Question: I have visualization like this:

I want to change the marker icon into a with the
My code looks like this :
'''
fig, ax = plt.subplots(figsize=(12,6))
ax.step(x = a_df['minute'], y = a_df['a_cum'], where = 'post', label= ateam, linewidth=2)
ax.step(x = h_df['minute'], y = h_df['h_cum'], where = 'post', color ='red', label= hteam,linewidth=2)
plt.scatter(x= a_goal['minute'], y = a_goal['a_cum'] , marker = 'o')
plt.scatter(x= h_goal['minute'], y = h_goal['h_cum'] , marker = 'o',color = 'red')
plt.xticks([0,15,30,45,60,75,90])
plt.yticks([0, 0.5, 1, 1.5, 2, 2.5, 3])
plt.grid()
ax.title.set_text('The Expected Goals(xG) Chart Final Champions League 2010/2011')
plt.ylabel("Expected Goals (xG)")
plt.xlabel("Minutes")
ax.legend()
plt.show()
'''
I don't have any clue to do it.
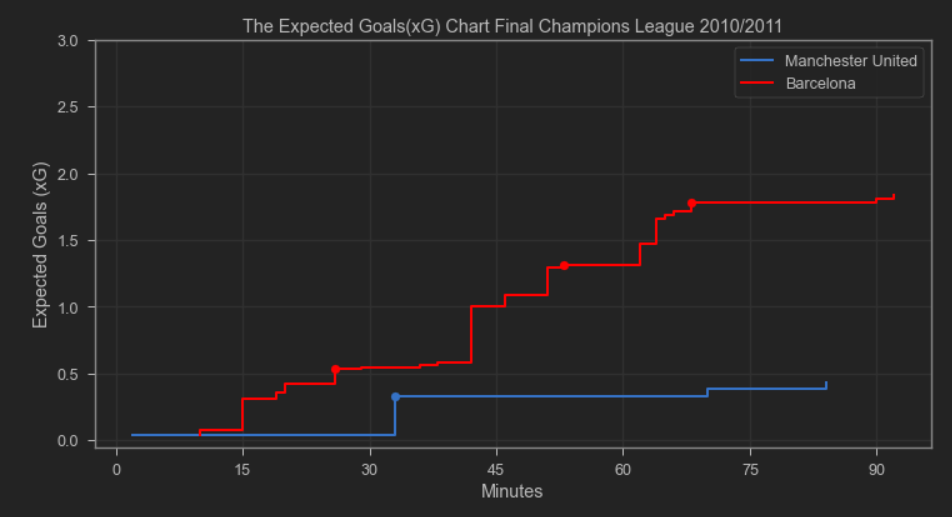
Answer: I don't think 'matplotlib' can draw custom markers. Therefore, I suggest the way to draw is to use the as a with the given coordinates.
'''
import matplotlib.pyplot as plt
from matplotlib.offsetbox import OffsetImage, AnnotationBbox
def getImage(path):
return OffsetImage(plt.imread(path), zoom=.02)
x_coords = [8.2, 4.5, 3.3, 6.9]
y_coords = [5.4, 3.5, 4.7, 7.1]
fig, ax = plt.subplots()
for x0, y0 in zip(x_coords, y_coords):
ab = AnnotationBbox(getImage('football_icon.png'), (x0, y0), frameon=False)
ax.add_artist(ab)
plt.xticks(range(10))
plt.yticks(range(10))
plt.show()
'''
Output
<URL>